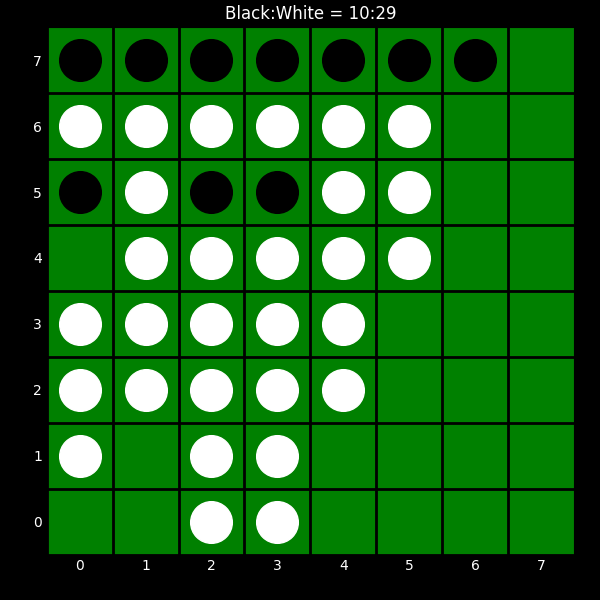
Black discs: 10
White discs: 29